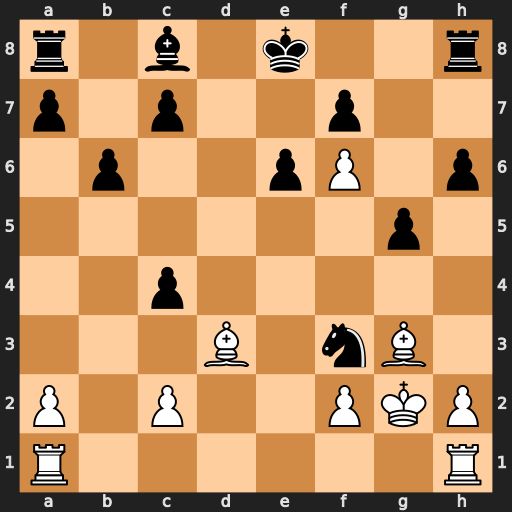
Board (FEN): r1b1k2r/p1p2p2/1p2pP1p/6p1/2p5/3B1nB1/P1P2PKP/R6R
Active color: w
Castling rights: kq
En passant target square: -
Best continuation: Be4 Nh4+ Bxh4